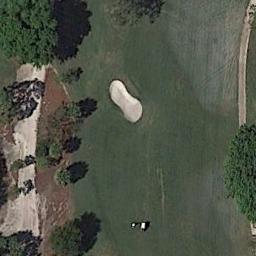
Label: golf_course